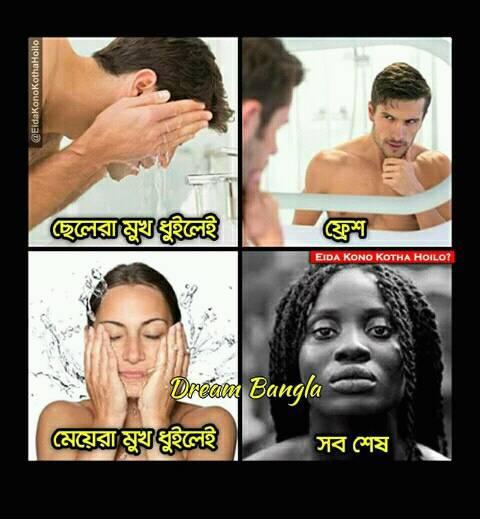
Caption:  ছেলেরা মুখ ধুইলেই   ফ্রেশ    মেয়েরা মুখ ধুইলেই    সব শেষ
Label: hate